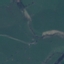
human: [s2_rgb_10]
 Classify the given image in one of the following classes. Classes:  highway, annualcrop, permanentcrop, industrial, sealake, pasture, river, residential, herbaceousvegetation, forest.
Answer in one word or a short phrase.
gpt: Pasture